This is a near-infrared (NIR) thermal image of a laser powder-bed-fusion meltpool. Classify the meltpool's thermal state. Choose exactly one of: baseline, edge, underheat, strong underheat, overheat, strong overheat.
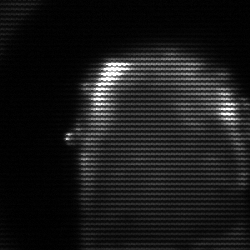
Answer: baseline